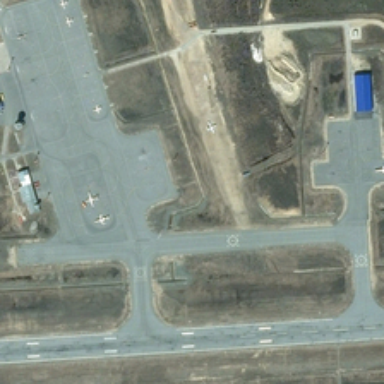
Some planes are in an airport .